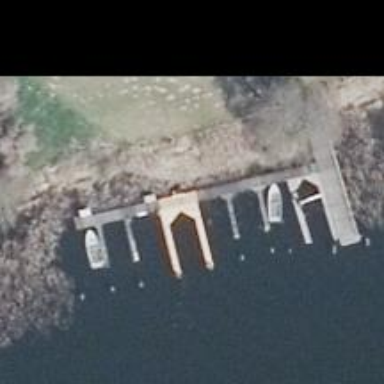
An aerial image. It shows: Man-made pier.